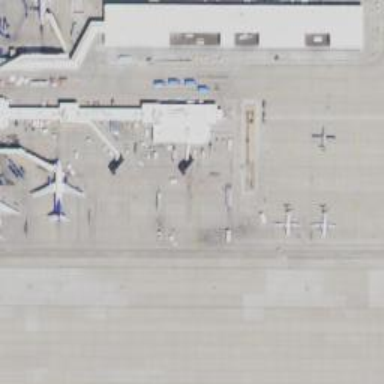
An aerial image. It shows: Airport gate.